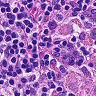
Metastatic tissue present: no